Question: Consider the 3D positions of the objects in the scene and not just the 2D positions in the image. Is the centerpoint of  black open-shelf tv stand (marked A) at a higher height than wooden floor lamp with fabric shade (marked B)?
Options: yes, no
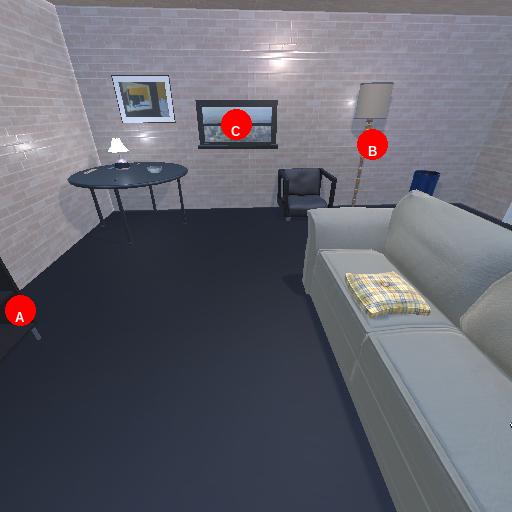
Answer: yes